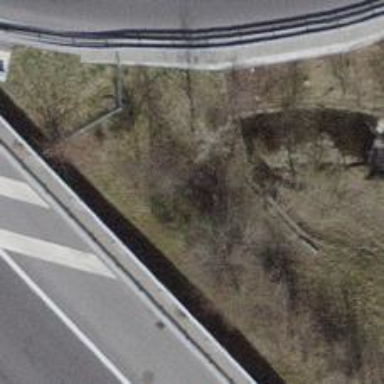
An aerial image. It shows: Drain passing through culvert tunnel.